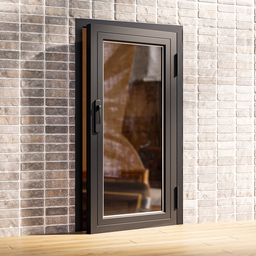
Label: architecture